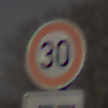
Verkehrszeichen: Geschwindigkeit30
Zusatzzeichen unten: HinweisDurchSinnbild16
Umgebung: Outdoor, Suburban
Tageszeit: MorningAfternoon
Wetter: Overcast
Licht: Natural
Jahreszeit: NotSpecified
Kontrast: LowContrast